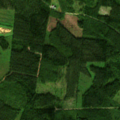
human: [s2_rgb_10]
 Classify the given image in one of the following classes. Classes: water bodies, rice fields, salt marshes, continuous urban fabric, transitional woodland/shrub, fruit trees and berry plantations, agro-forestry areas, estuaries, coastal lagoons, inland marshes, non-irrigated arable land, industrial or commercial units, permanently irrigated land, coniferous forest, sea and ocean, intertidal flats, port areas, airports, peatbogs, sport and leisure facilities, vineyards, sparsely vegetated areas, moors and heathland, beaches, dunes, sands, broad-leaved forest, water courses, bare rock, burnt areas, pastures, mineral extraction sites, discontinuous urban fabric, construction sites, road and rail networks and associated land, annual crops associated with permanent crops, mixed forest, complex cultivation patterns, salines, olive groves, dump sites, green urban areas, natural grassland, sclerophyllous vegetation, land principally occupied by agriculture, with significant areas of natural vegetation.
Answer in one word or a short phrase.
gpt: land principally occupied by agriculture, with significant areas of natural vegetation, coniferous forest, mixed forest, transitional woodland/shrub